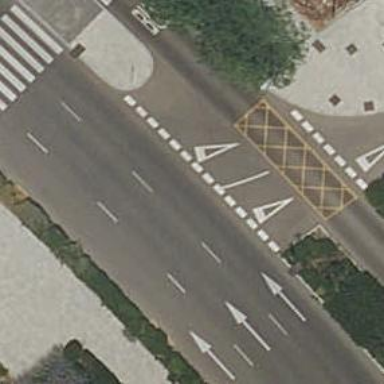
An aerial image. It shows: Road with "give way" sign.